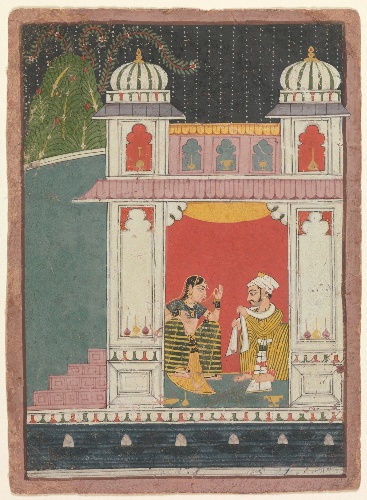
Date: ca. 1660–80
Object type: Folio
Classification: Paintings
Medium: Ink and opaque watercolor on paper
Culture: India (Madhya Pradesh, Malwa)
Dimensions: 8 1/2 x 6 3/16 in. (21.6 x 15.7 cm)
Department: Asian Art
Credit line: Gift of Mr. and Mrs. Alvin N. Haas, 1975
Accession year: 1975
Repository: Metropolitan Museum of Art, New York, NY
Tags: Pavilions|Men|Women|Couples